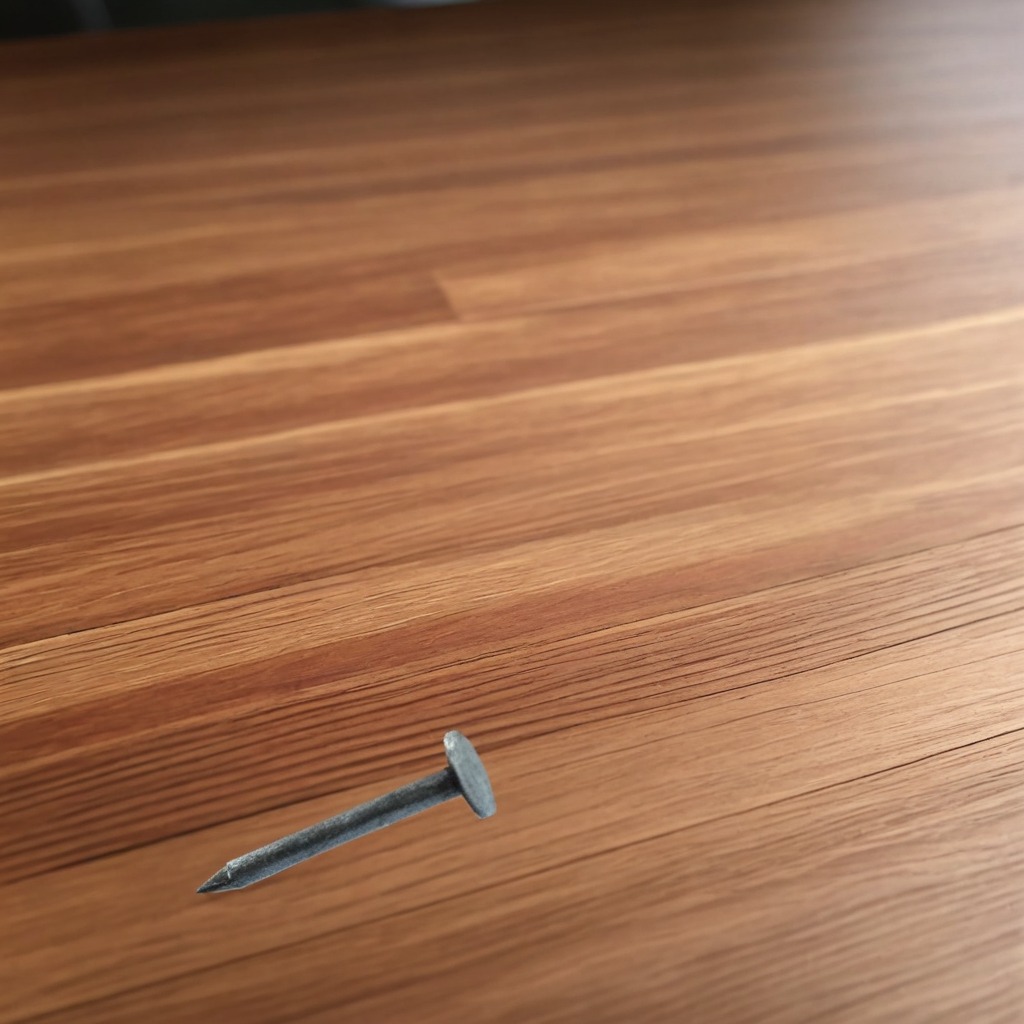
A nail is lying on a wooden table in a carpentry studio rich wood textures side lighting.